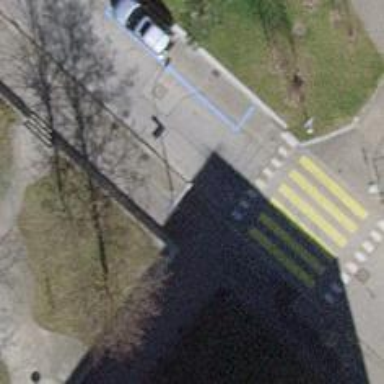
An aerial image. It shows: Unmarked crossing with traffic calming table on the road.